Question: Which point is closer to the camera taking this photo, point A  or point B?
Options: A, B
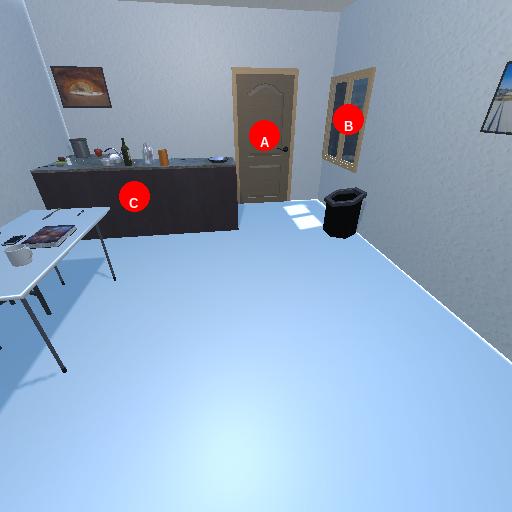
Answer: A